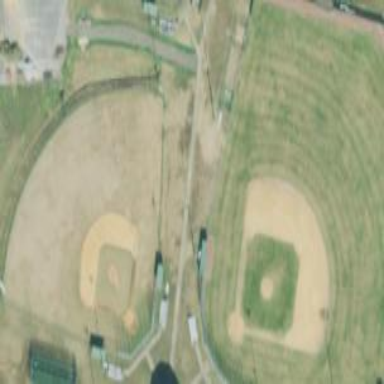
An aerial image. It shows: Baseball pitch for leisure land activities.